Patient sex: M
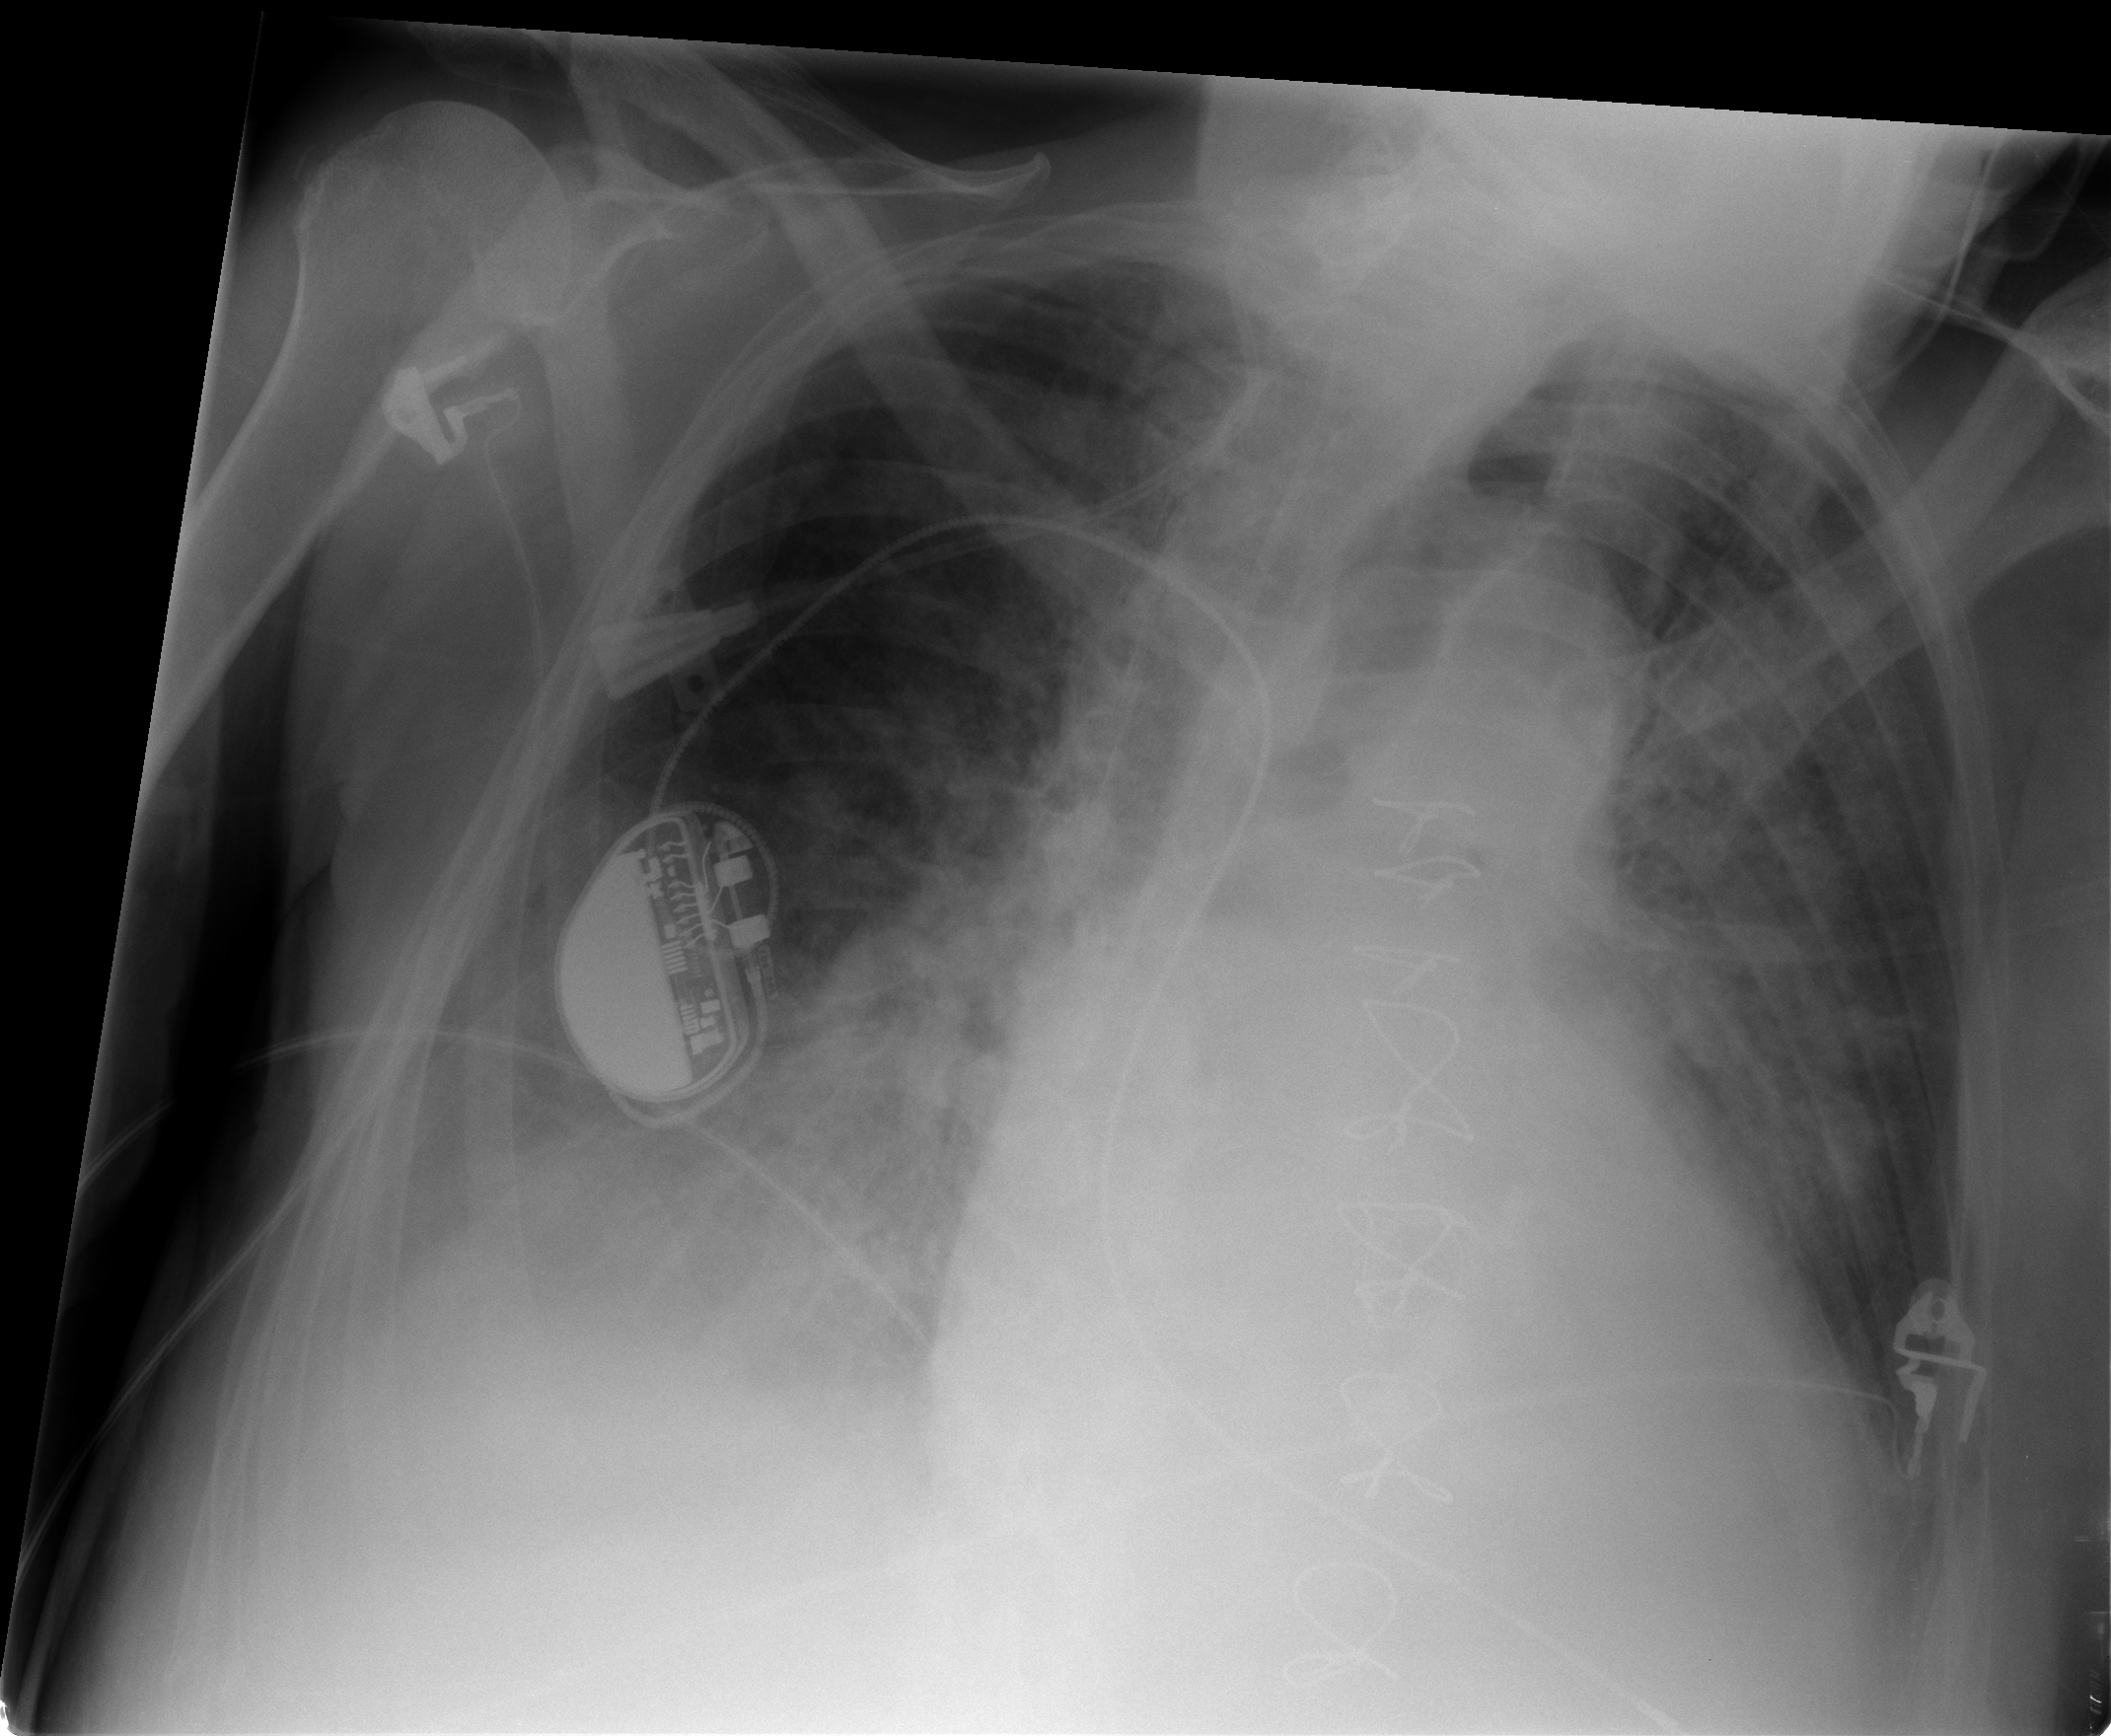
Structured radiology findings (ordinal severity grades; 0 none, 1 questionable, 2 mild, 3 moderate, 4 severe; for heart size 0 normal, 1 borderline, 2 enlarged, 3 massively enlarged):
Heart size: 2
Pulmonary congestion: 0
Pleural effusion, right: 2
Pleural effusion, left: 1
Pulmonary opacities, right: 2
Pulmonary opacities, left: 2
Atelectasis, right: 2
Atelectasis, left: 2